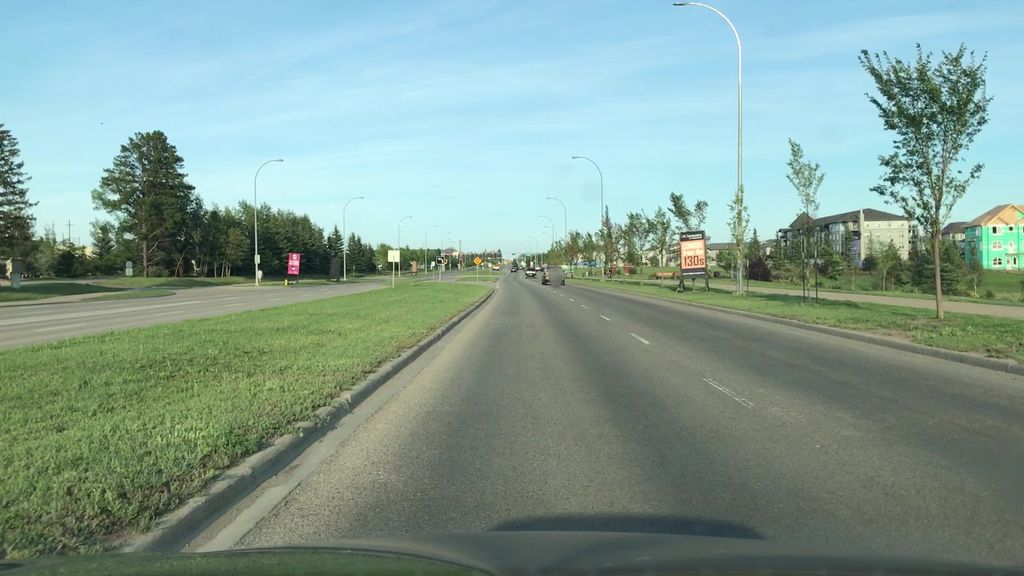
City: edmonton